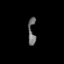
Tissue: prostate
Cell type: Myeloid cells
Senescence score: 0.7206
Nuclear area (px): 186
Mean DAPI intensity: 104.215